Question: Anybody can you give me suggestions to add constraint to this Layout?
This is my layout screenshot :

I try many times but it's not work for me to auto layout for all device screen .
Thanks.
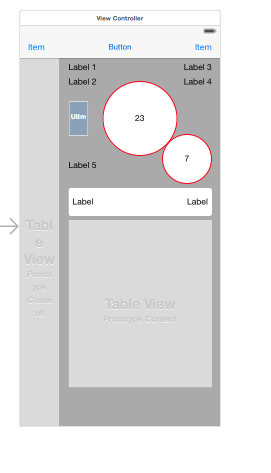
Answer: Click in the IB first you click a view ,then resolve auto layout issues ,then click reset to suggested constant in the All Views section